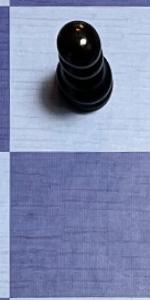
Label: Empty